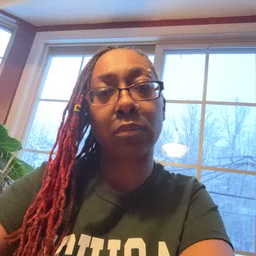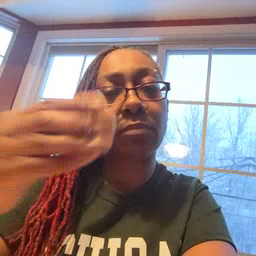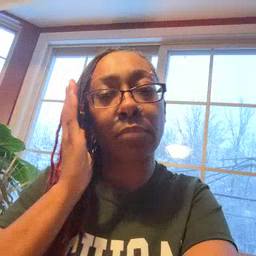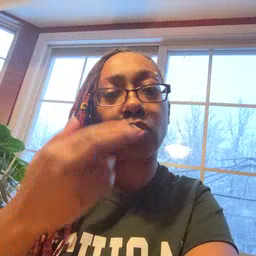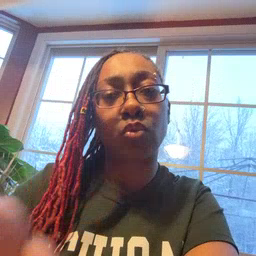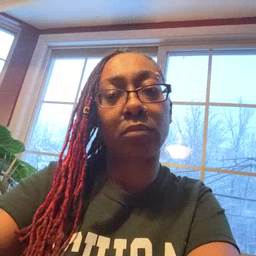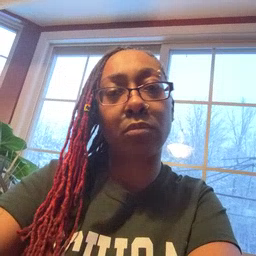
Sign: bedroom